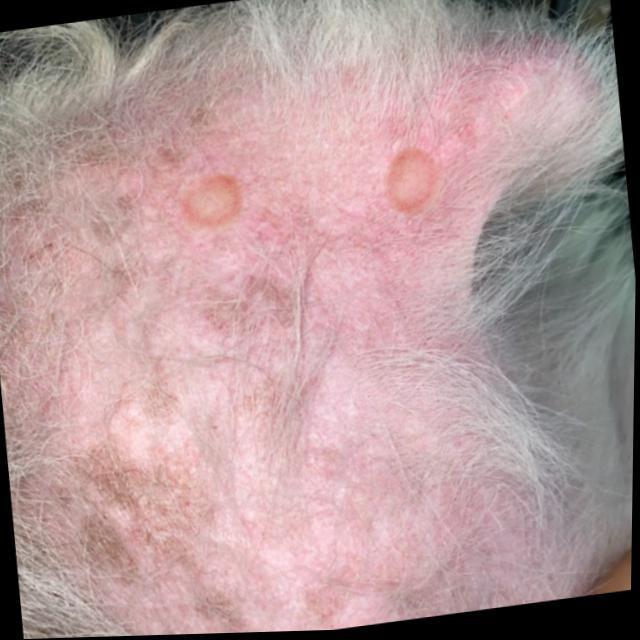
Canine ringworm (Dermatophytosis) — fungal infection caused by Microsporum or Trichophyton. Presents with circular alopecia, scaling, crusting, and broken hairs.